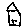
Label: house